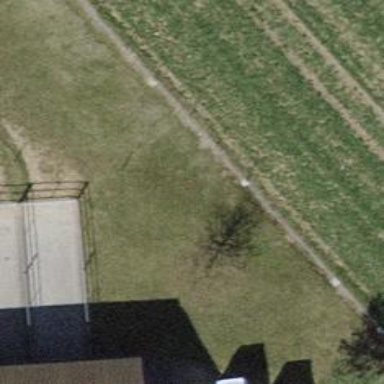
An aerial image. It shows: Gate.